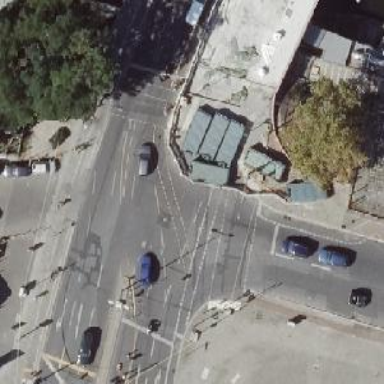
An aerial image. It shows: Asphalt footway with crossing equipped with traffic signals.